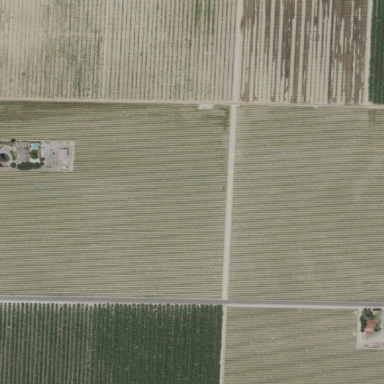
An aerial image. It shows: Beautiful vineyard in the countryside.